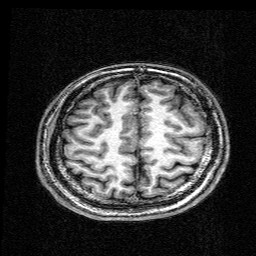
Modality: T1w
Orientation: coronal
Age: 25
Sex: male